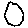
Label: circle